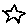
Label: star